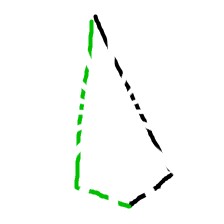
Shape: kite